Question: I have the following sidebar

What I want to achieve here is have the logo centered and the copyright at the bottom of the page.
Here is what I have so far:
HTML
'''
<aside class="flex">
<div class="flex inner_content">
<img src="./img/logo.svg" alt="Logo">
<p>&copy; copyright 2018</p>
</div>
</aside>
'''
CSS
'''
.flex {
align-items: center;
display: flex;
}
aside {
background: url('../img/sidebar-image.jpg') no-repeat center/cover;
height: 20em;
width: 100vw;
float: left;
}
.inner_content {
justify-content: center;
flex-direction: column;
height: inherit;
width: inherit;
}
.inner_content p {
font-size: 14px;
margin-top: 2em;
color: #FFF;
}
'''
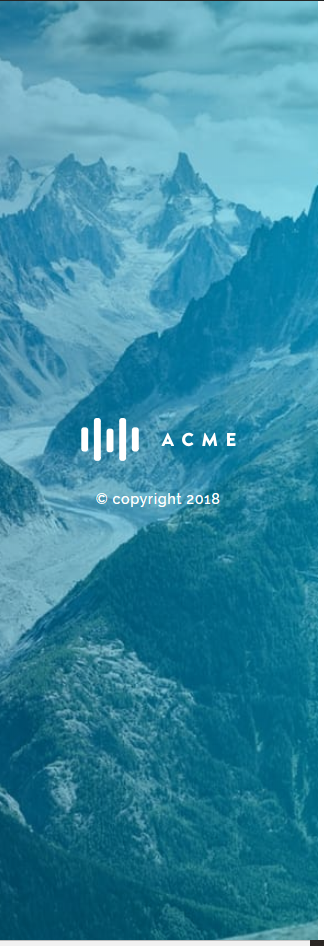
Answer: you can use 'position'.
Add 'position:relative;' to '.inner_content'
and 'position:absolute;' and 'bottom:0;' to '.inner_content p'
so your css looks like this
'''
.flex {
align-items: center;
display: flex;
}
aside {
background: url('../img/sidebar-image.jpg') no-repeat center/cover;
height: 20em;
width: 100vw;
float: left;
}
.inner_content {
justify-content: center;
flex-direction: column;
height: inherit;
width: inherit;
position: relative;
}
.inner_content p {
font-size: 14px;
margin-top: 2em;
color: #FFF;
position: absolute;
bottom:0;
}
'''
but you can do this in multiple ways
here is a link to a similar question explaining this in multiple ways:
<URL>